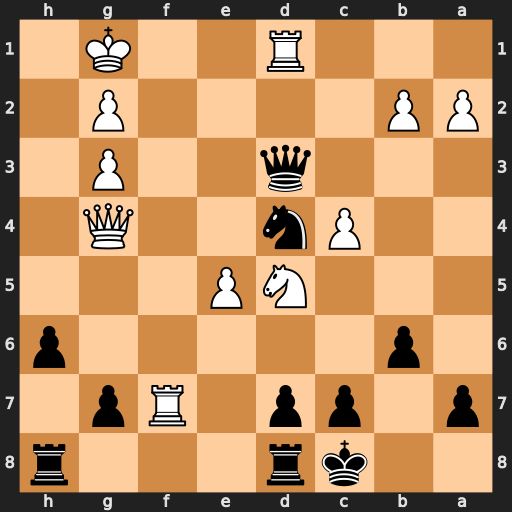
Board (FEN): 2kr3r/p1pp1Rp1/1p5p/3NP3/2Pn2Q1/3q2P1/PP4P1/3R2K1
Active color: b
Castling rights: -
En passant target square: -
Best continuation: Ne2+ Kf2 Qxd1